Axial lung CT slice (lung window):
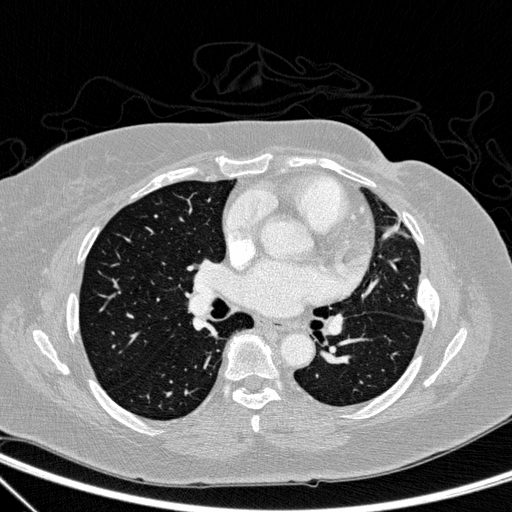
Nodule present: no